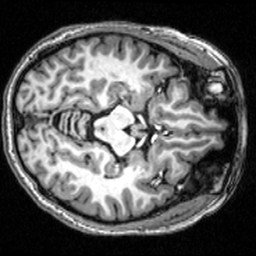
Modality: T1w
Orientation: axial
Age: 24
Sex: female
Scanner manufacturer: siemens
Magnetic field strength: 3 T
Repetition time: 2.53 s
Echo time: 0.00339 s